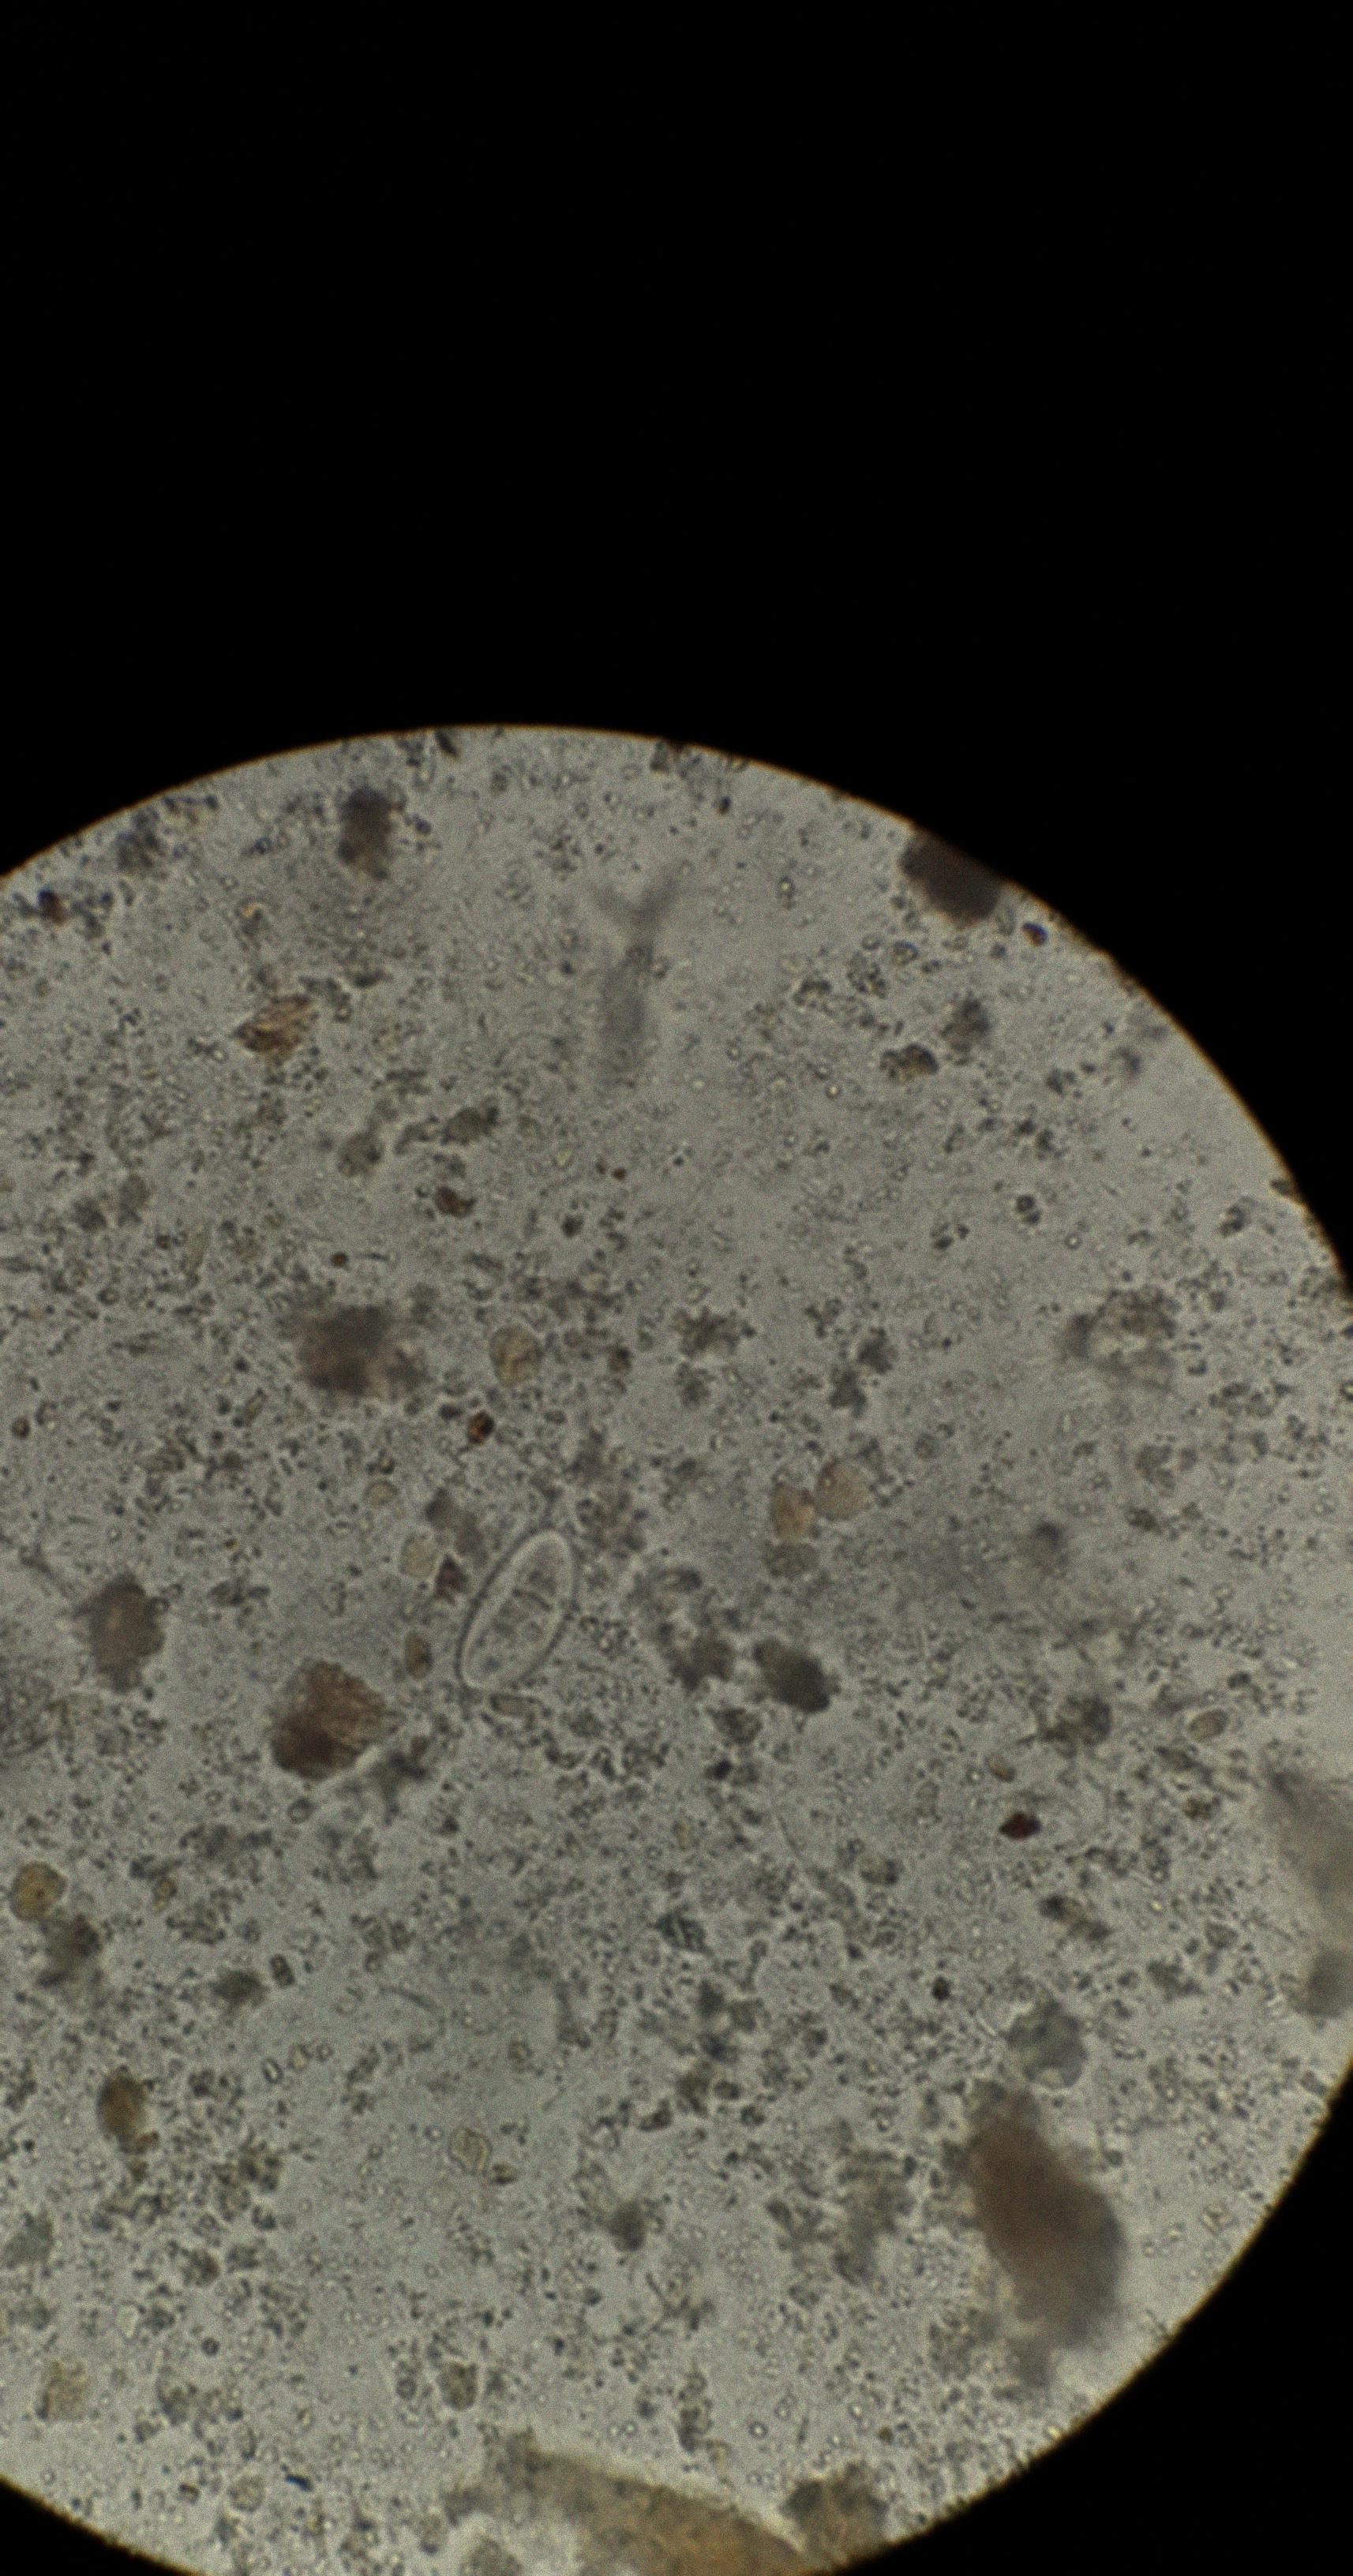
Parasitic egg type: Enterobius vermicularis